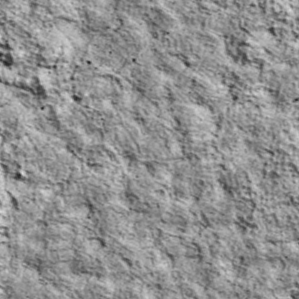
Label: non_frost